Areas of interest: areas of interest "Dongcun Seafood, Meat and Vegetable Market"
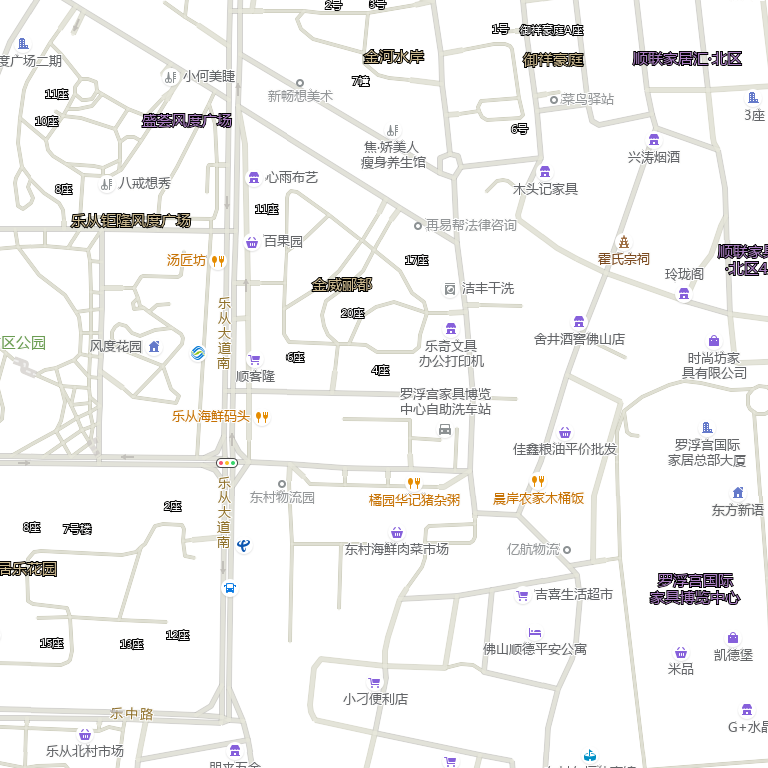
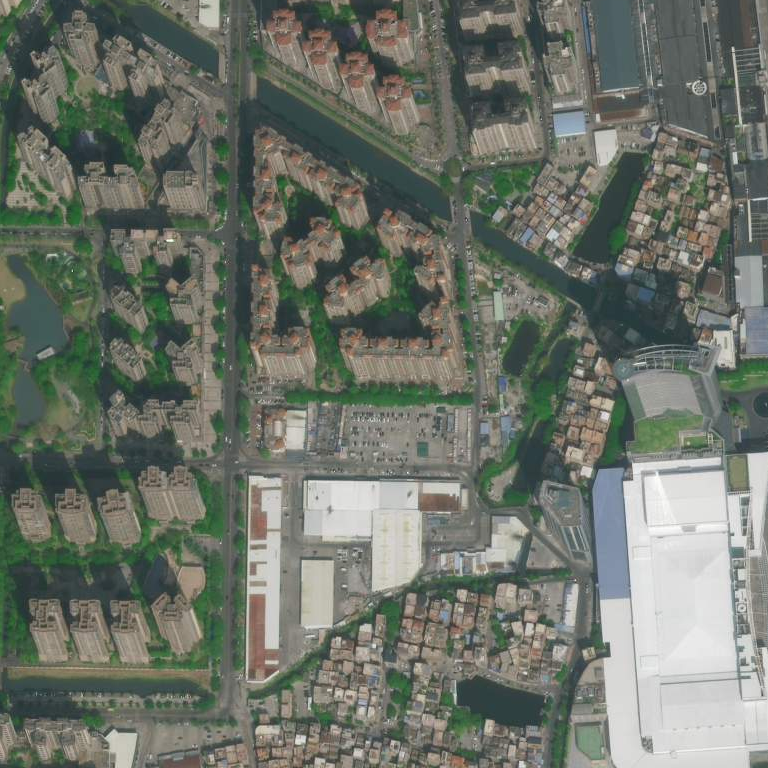